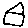
Label: house